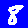
Digit: 8